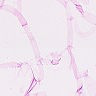
Metastatic tissue present: no